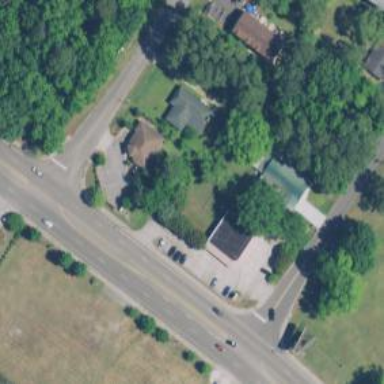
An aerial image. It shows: Veterinary facility.